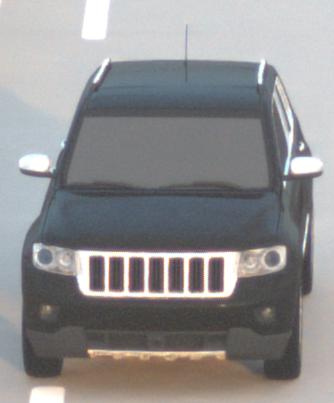
Make: Jeep
Model: Grand Cherokee
Detailed model: WK2
Model produced from: 2010
Model produced until: 2021
Doors: 5
Color: black
Road condition: dry road
Daytime: sunrise or sunset
Contrast: low contrast